Question: I'm working on a layout for a simple login screen. I am using GridLayout in order to manipulate elements, but have came across an issue, It occupies full frame width like this:

Where as I want it to be with a fixed position and width,height and be vertically, horizontally centered inside a frame, but not occupy it's full size.
Possibly make Username and Password labels occupy less space so text fields are actually closer to them. I tried setting main size of my panel like '.setMaximumSize(Dimension (200, 150));'
But it doesn't seem to work.
'''
//Create the frame.
JFrame frame = new JFrame("Online Shop");
JPanel mainPanel = new JPanel();
JPanel usernamePanel = new JPanel();
JPanel passwordPanel = new JPanel();
JPanel buttonPanel = new JPanel();
JButton loginButton = new JButton("Login");
loginButton.setMaximumSize(new Dimension(100, 50));
JTextField username = new JTextField();
JLabel usernameLabel = new JLabel("Username");
JPasswordField password = new JPasswordField();
JLabel passwordLabel = new JLabel("Password");
//Panel
frame.setContentPane(mainPanel);
usernamePanel.setLayout(new GridLayout(1,2));
usernamePanel.add(usernameLabel);
usernamePanel.add(username);
passwordPanel.setLayout(new GridLayout(1,2));
passwordPanel.add(passwordLabel);
passwordPanel.add(password);
mainPanel.setLayout(new GridLayout(3, 1));
mainPanel.add(usernamePanel);
mainPanel.add(passwordPanel);
mainPanel.add(loginButton);
//Event Listeners
frame.addWindowListener(new MyWindowListener());
loginButton.addActionListener(new MyActionListener());
//Sizes, Positioning
frame.setSize(720, 480);
frame.setLocationRelativeTo(null);
//Show Frame
frame.setVisible(true);
'''
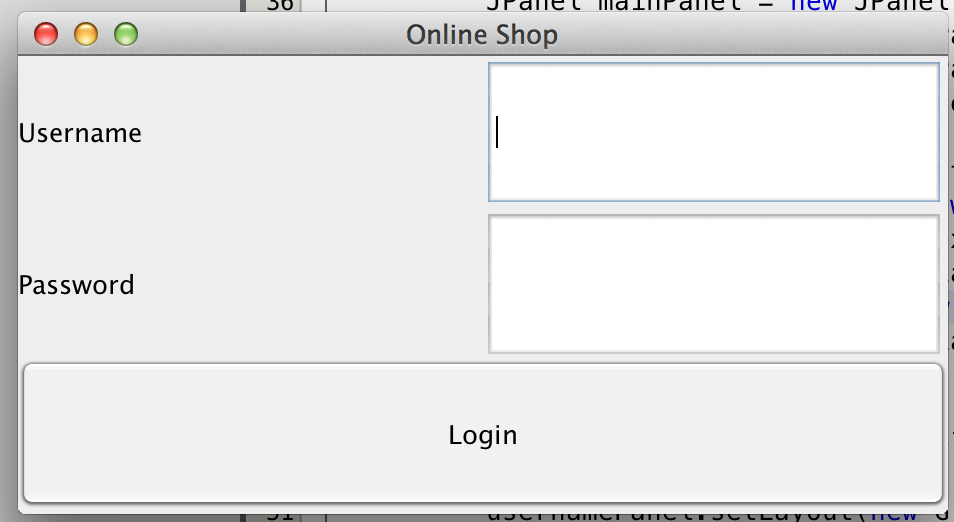
Answer: '''
frame.setSize(720, 480);
'''
Don't use the setSize() method.
Instead use:
'''
frame.pack();
'''
Also use:
'''
JTextField username = new JTextField(10);
'''
To give the text fields a preferred number of characters.
Now when the frame is made visible the components will be displayed at their preferred size and the frame will be sized appropriately to fit the components.
If you want a little extra space between the components and the frame then you can do:
'''
mainPanel.setBorder( new EmptyBorder(20, 20, 20, 20) );
'''